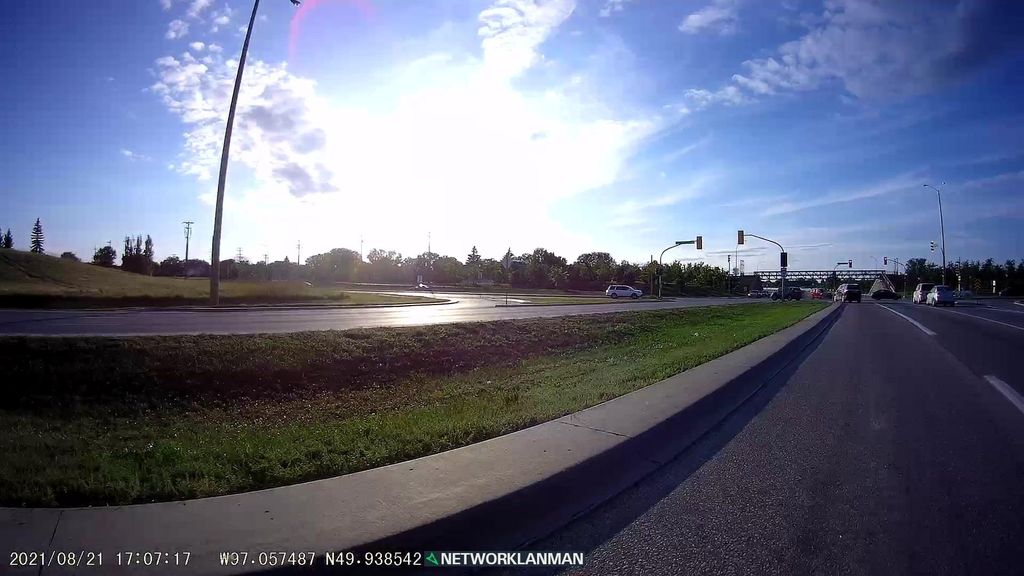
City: winnipeg